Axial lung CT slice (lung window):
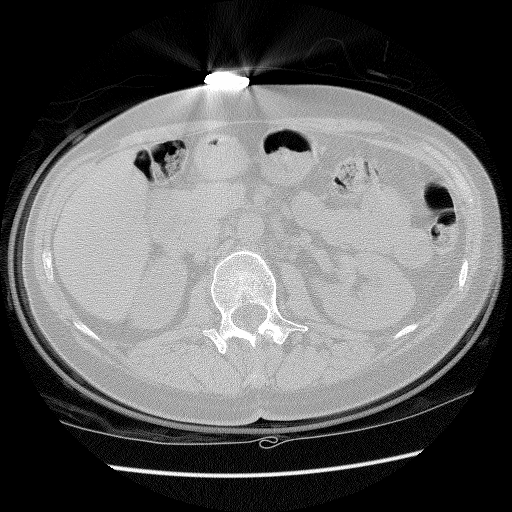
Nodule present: no